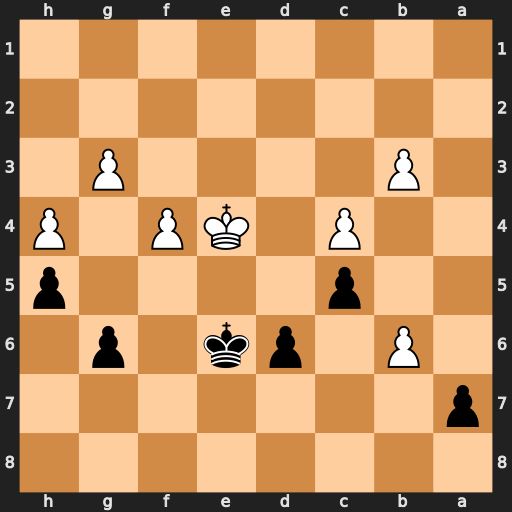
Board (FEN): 8/p7/1P1pk1p1/2p4p/2P1KP1P/1P4P1/8/8
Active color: b
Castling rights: -
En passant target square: -
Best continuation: axb6 Kf3 d5 cxd5+ Kxd5 g4 b5 gxh5 gxh5 f5 Ke5 f6 Kxf6